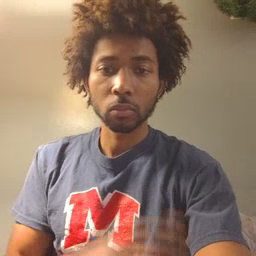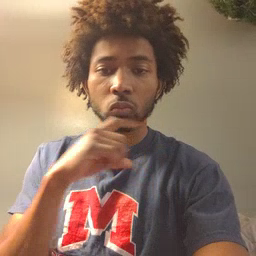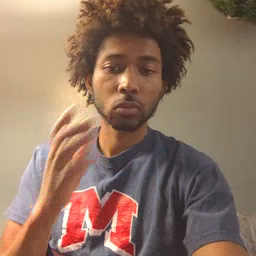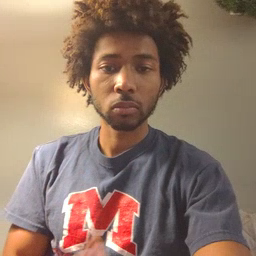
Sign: dryer